Question: I Created an EditorGrid using GXT 2.2.3.Now the problem is rows are not aligned properly under the column header,they are slightly move to left side.

Please suggest how to resolve this.
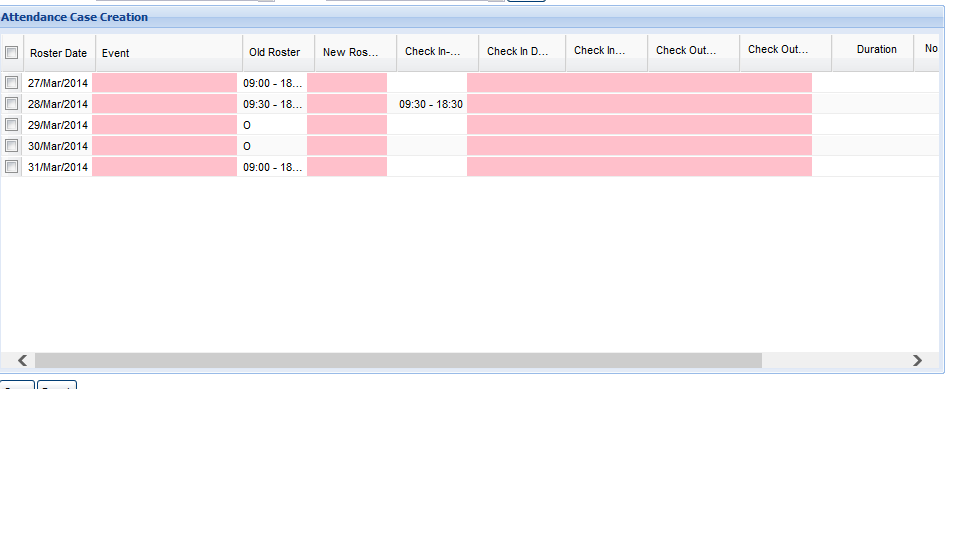
Answer: I solved this by setting the padding and width of each column as below:
'''
actioncolumn.setStyle("width:100%;");
actioncolumn.setStyle("padding-right:3px;");
'''